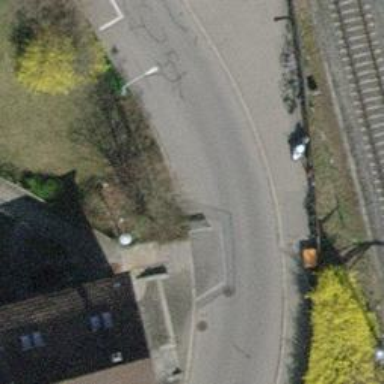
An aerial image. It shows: Asphalt steps along the road.